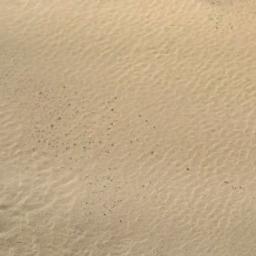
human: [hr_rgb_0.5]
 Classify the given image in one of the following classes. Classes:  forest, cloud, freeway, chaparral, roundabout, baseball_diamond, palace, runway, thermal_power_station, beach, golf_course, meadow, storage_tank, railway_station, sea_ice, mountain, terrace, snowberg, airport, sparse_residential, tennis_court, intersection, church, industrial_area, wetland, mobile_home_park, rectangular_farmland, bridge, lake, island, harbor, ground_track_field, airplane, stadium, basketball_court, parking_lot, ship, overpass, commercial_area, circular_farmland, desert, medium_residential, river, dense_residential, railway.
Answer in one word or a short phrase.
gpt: desert